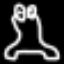
Label: frog